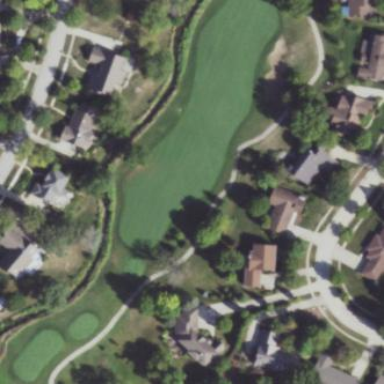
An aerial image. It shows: Scenic golf fairway.